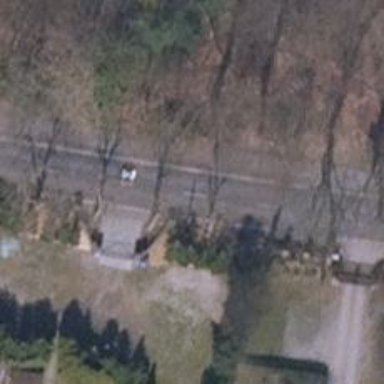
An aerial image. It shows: Asphalt secondary road with cycle track on the right side.